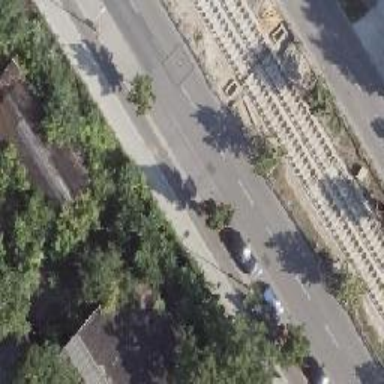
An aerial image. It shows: Uncontrolled road crossing with pedestrian island.